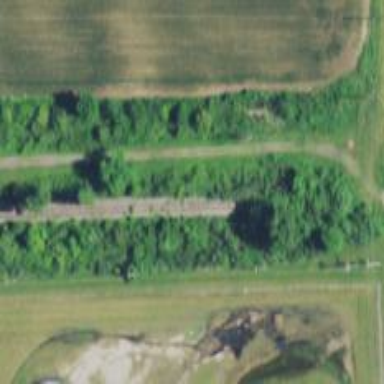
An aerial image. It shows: Abandoned railway.